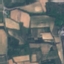
Label: PermanentCrop